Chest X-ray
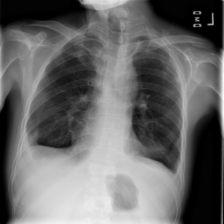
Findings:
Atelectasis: negative
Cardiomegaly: negative
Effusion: positive
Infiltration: negative
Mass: negative
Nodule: negative
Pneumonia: negative
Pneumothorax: negative
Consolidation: negative
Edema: negative
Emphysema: negative
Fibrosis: negative
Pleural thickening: negative
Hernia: negative